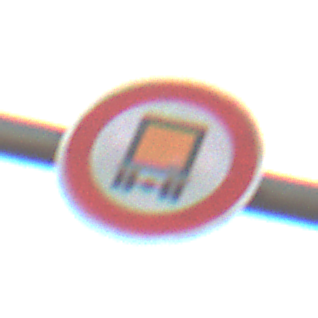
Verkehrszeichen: VerbotKennzeichnungspflichtigeKraftfahrzeugeGefaehrlicheGueter
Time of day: Night
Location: Outdoor (Nature)
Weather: Overcast
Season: NotSpecified
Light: Artificial